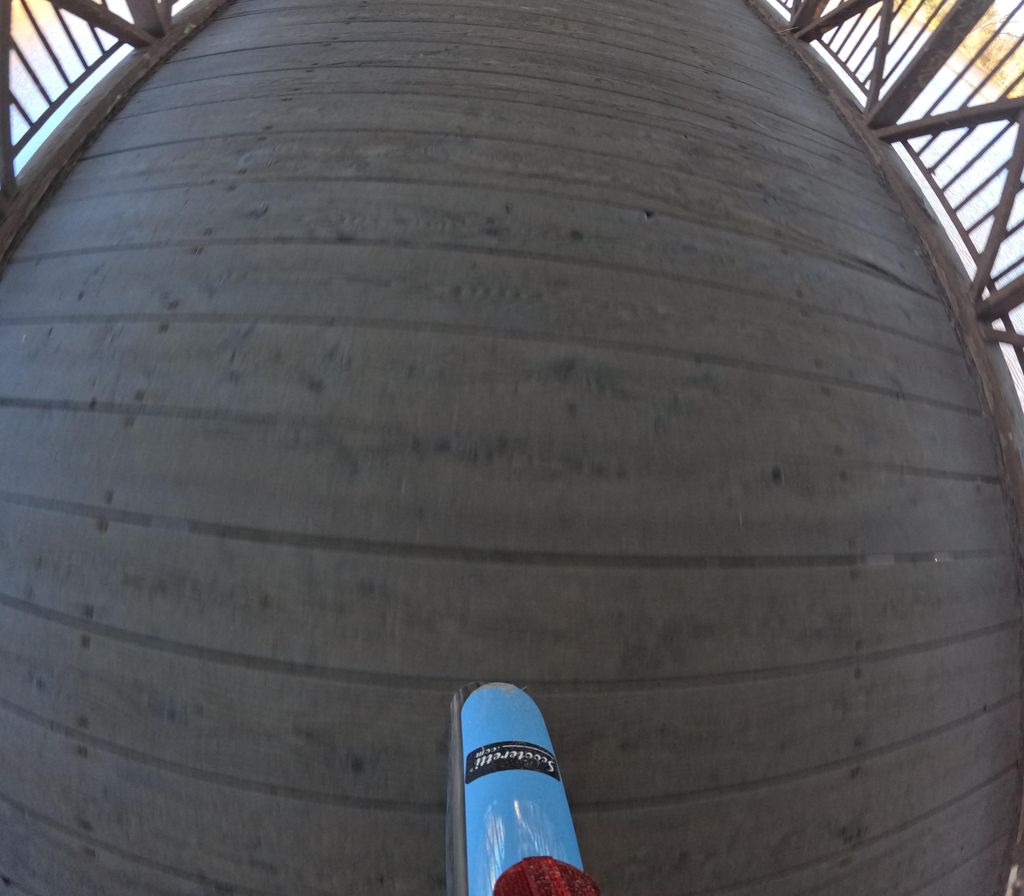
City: ottawa-gatineau